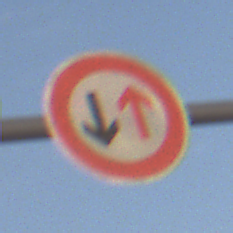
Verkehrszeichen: VorrangDesGegenverkehrs
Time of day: SunriseSunset
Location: Outdoor (Nature)
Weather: PartlyCloudy
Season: NotSpecified
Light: Natural